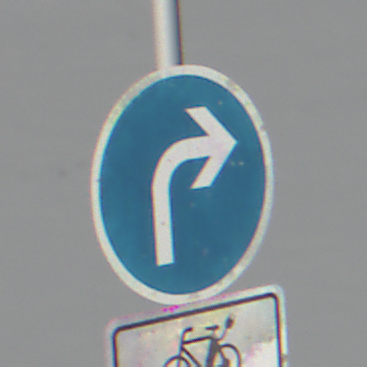
Verkehrszeichen: VorgeschriebeneFahrtrichtungRechts
Zusatzzeichen unten: EinspurigeFahrzeugeFrei6
Umgebung: Outdoor, Nature
Tageszeit: MorningAfternoon
Wetter: Overcast
Licht: Natural
Jahreszeit: Winter
Kontrast: LowContrast